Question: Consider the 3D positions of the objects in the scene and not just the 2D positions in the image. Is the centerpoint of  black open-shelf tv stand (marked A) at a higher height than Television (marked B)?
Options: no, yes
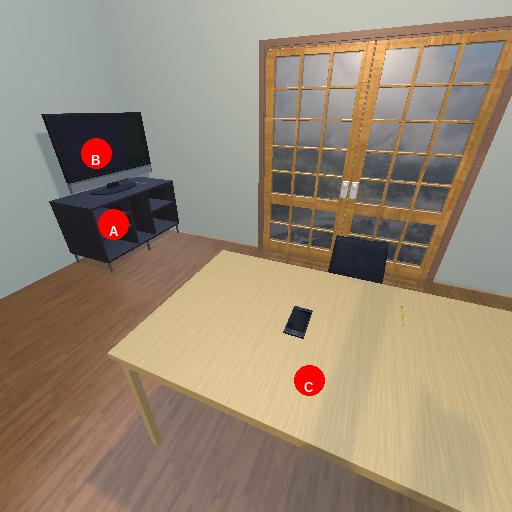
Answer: no